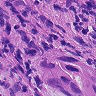
Metastatic tissue present: yes